Interaction volume radius: 5 \u00c5
Interaction volume height: 10 \u00c5
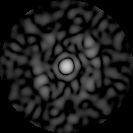
Disorder parameter: 0.8167